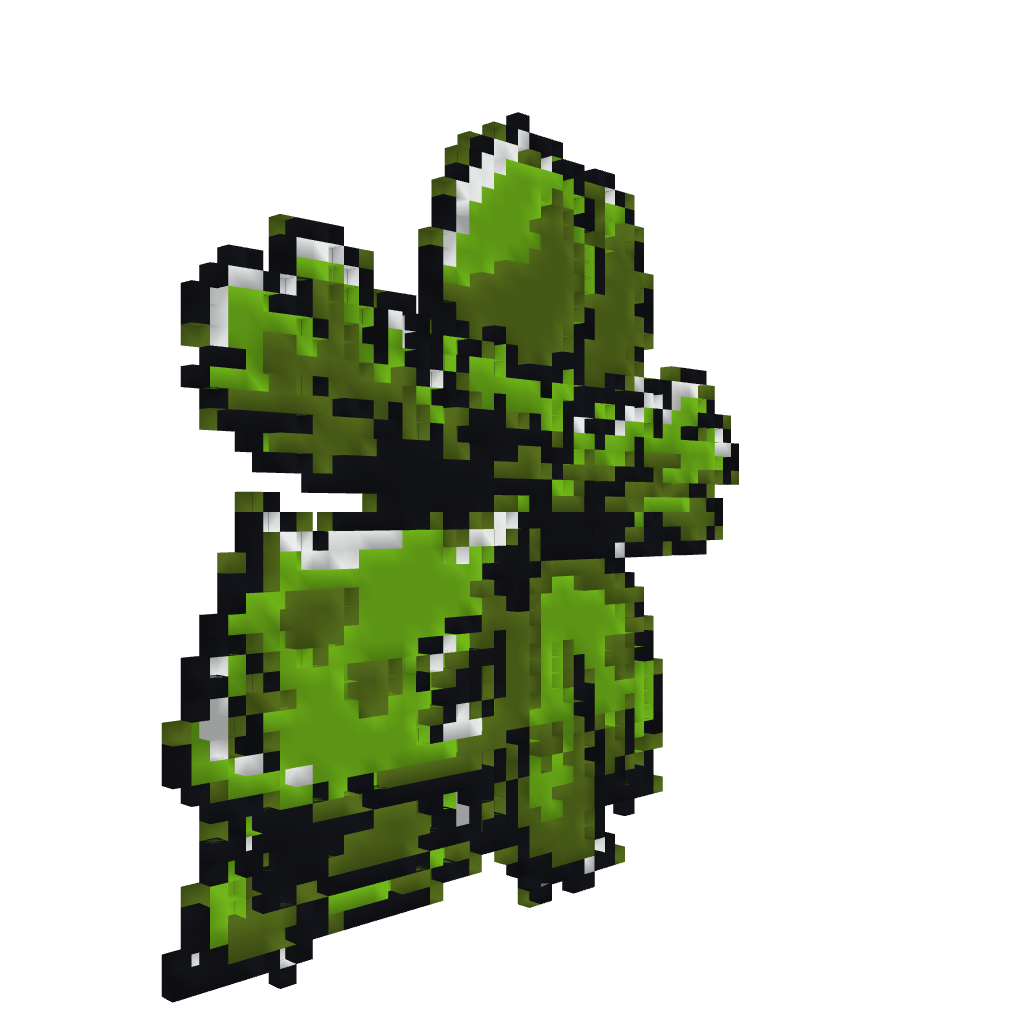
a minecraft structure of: ivysaur sprite